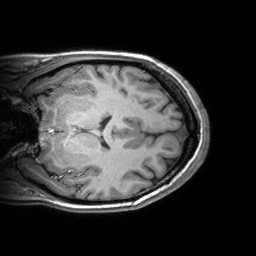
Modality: T1w
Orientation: coronal
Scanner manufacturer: siemens
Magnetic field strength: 3 T
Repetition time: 2.53 s
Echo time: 0.00299 s